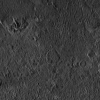
Atmospheric dust classification: not_dusty